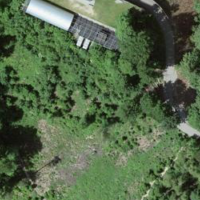
EUNIS habitat code: 44
Species observed at this site:
Corvus corone
Lophophanes cristatus
Corylus avellana
Emberiza citrinella
Dendrocopos major
Corvus frugilegus
Turdus viscivorus
Fringilla coelebs
Regulus ignicapilla
Buteo buteo
Sylvia atricapilla
Turdus merula
Columba palumbus
Poecile palustris
Phylloscopus collybita
Parus major
Erithacus rubecula
Hirundo rustica
Milvus milvus
Pica pica
Certhia familiaris
Regulus regulus
Garrulus glandarius
Falco tinnunculus
Corvus corax
Motacilla alba
Delichon urbicum